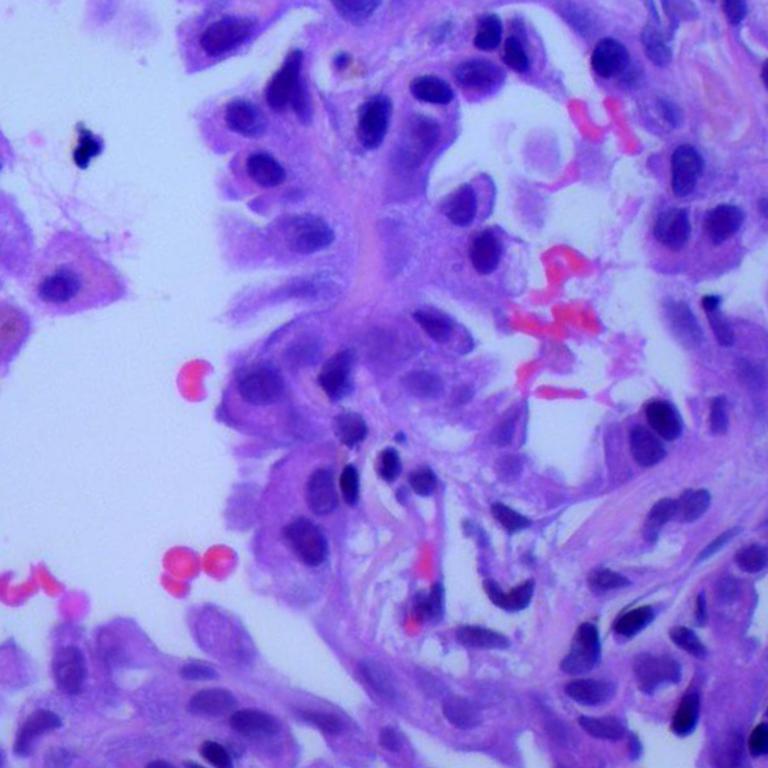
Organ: lung
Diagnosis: adenocarcinomas